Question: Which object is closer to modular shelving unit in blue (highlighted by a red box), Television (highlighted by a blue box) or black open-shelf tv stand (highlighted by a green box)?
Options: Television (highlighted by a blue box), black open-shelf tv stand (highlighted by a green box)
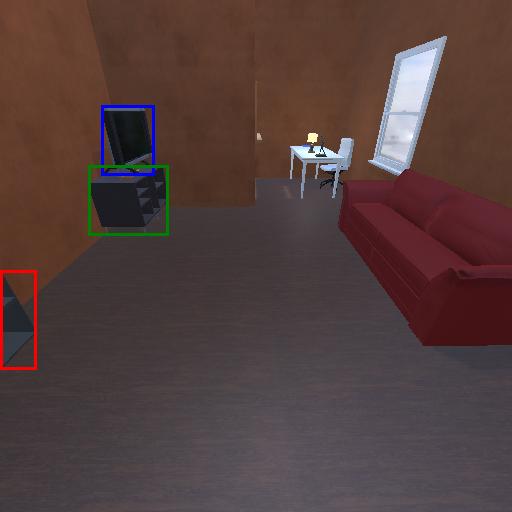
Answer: Television (highlighted by a blue box)